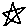
Label: star